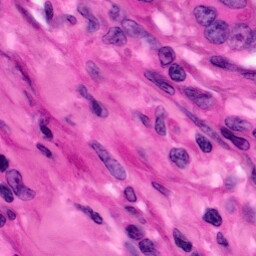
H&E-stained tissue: Pancreatic